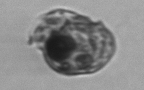
Label: Proterythropsis